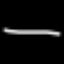
Label: line